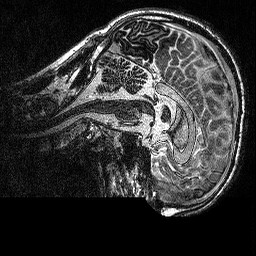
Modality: MP2RAGE
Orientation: sagittal
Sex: male
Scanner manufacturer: siemens
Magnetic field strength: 3 T
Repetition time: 5 s
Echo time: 0.00292 s